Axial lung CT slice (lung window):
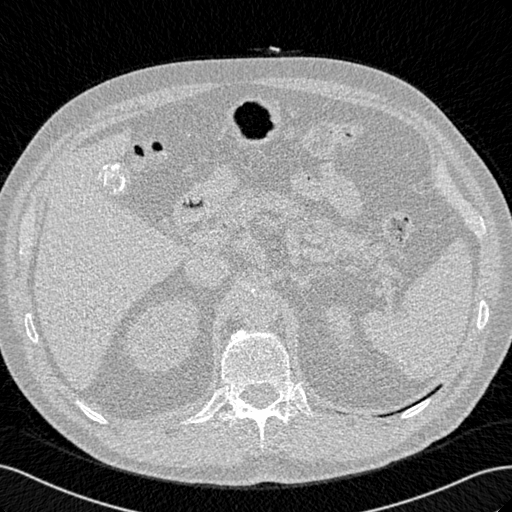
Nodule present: no